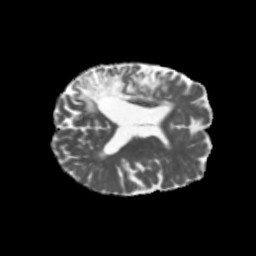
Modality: MD
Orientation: axial
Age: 69
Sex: female
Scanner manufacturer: siemens
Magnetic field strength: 3 T
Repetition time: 5.47 s
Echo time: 0.0854 s